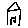
Label: house